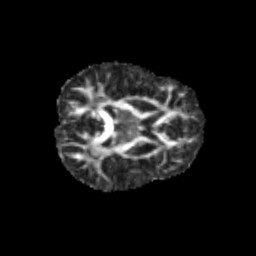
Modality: FA
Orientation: axial
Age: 13
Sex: male
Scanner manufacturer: siemens
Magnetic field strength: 3 T
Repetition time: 3.8 s
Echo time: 0.07 s